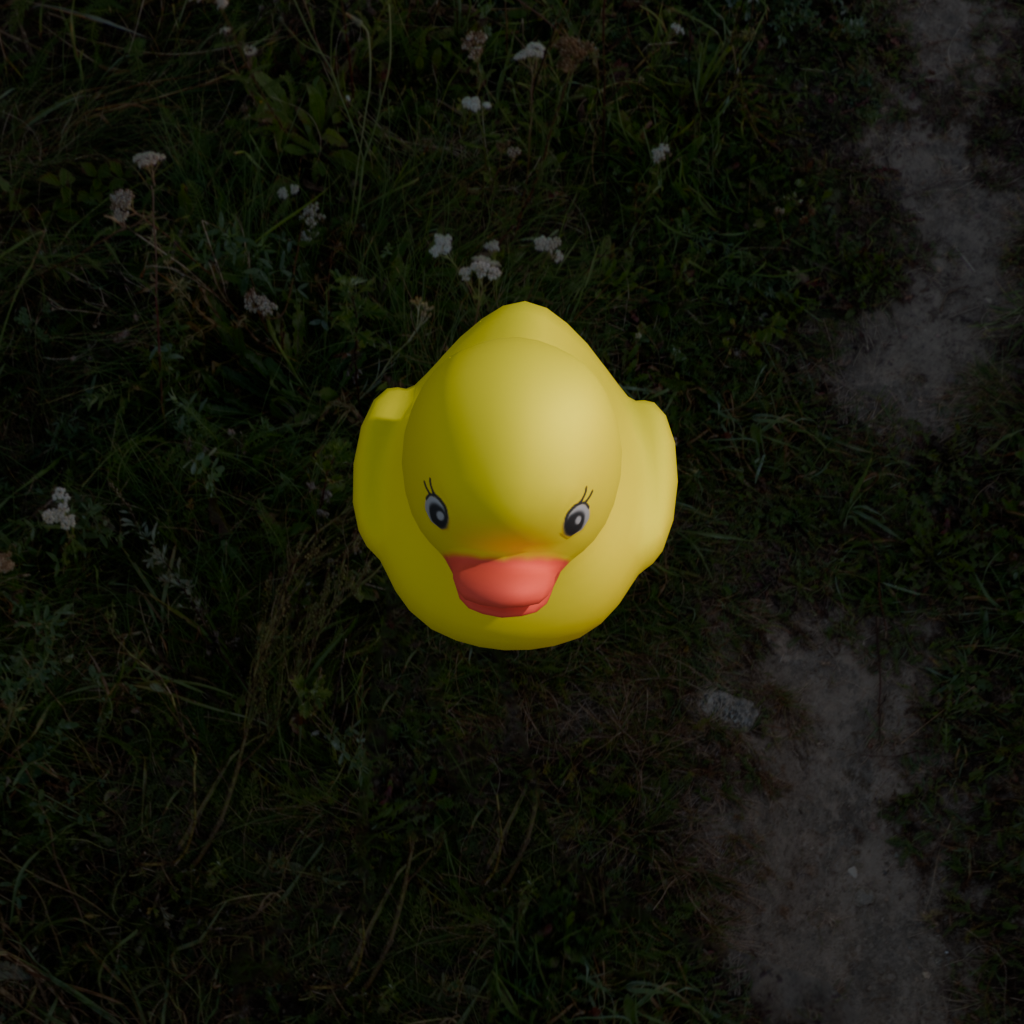
an image of a yellow rubber duck seen from <front_top> in a meadow at dawn with paths through the vegetation.